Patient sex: M
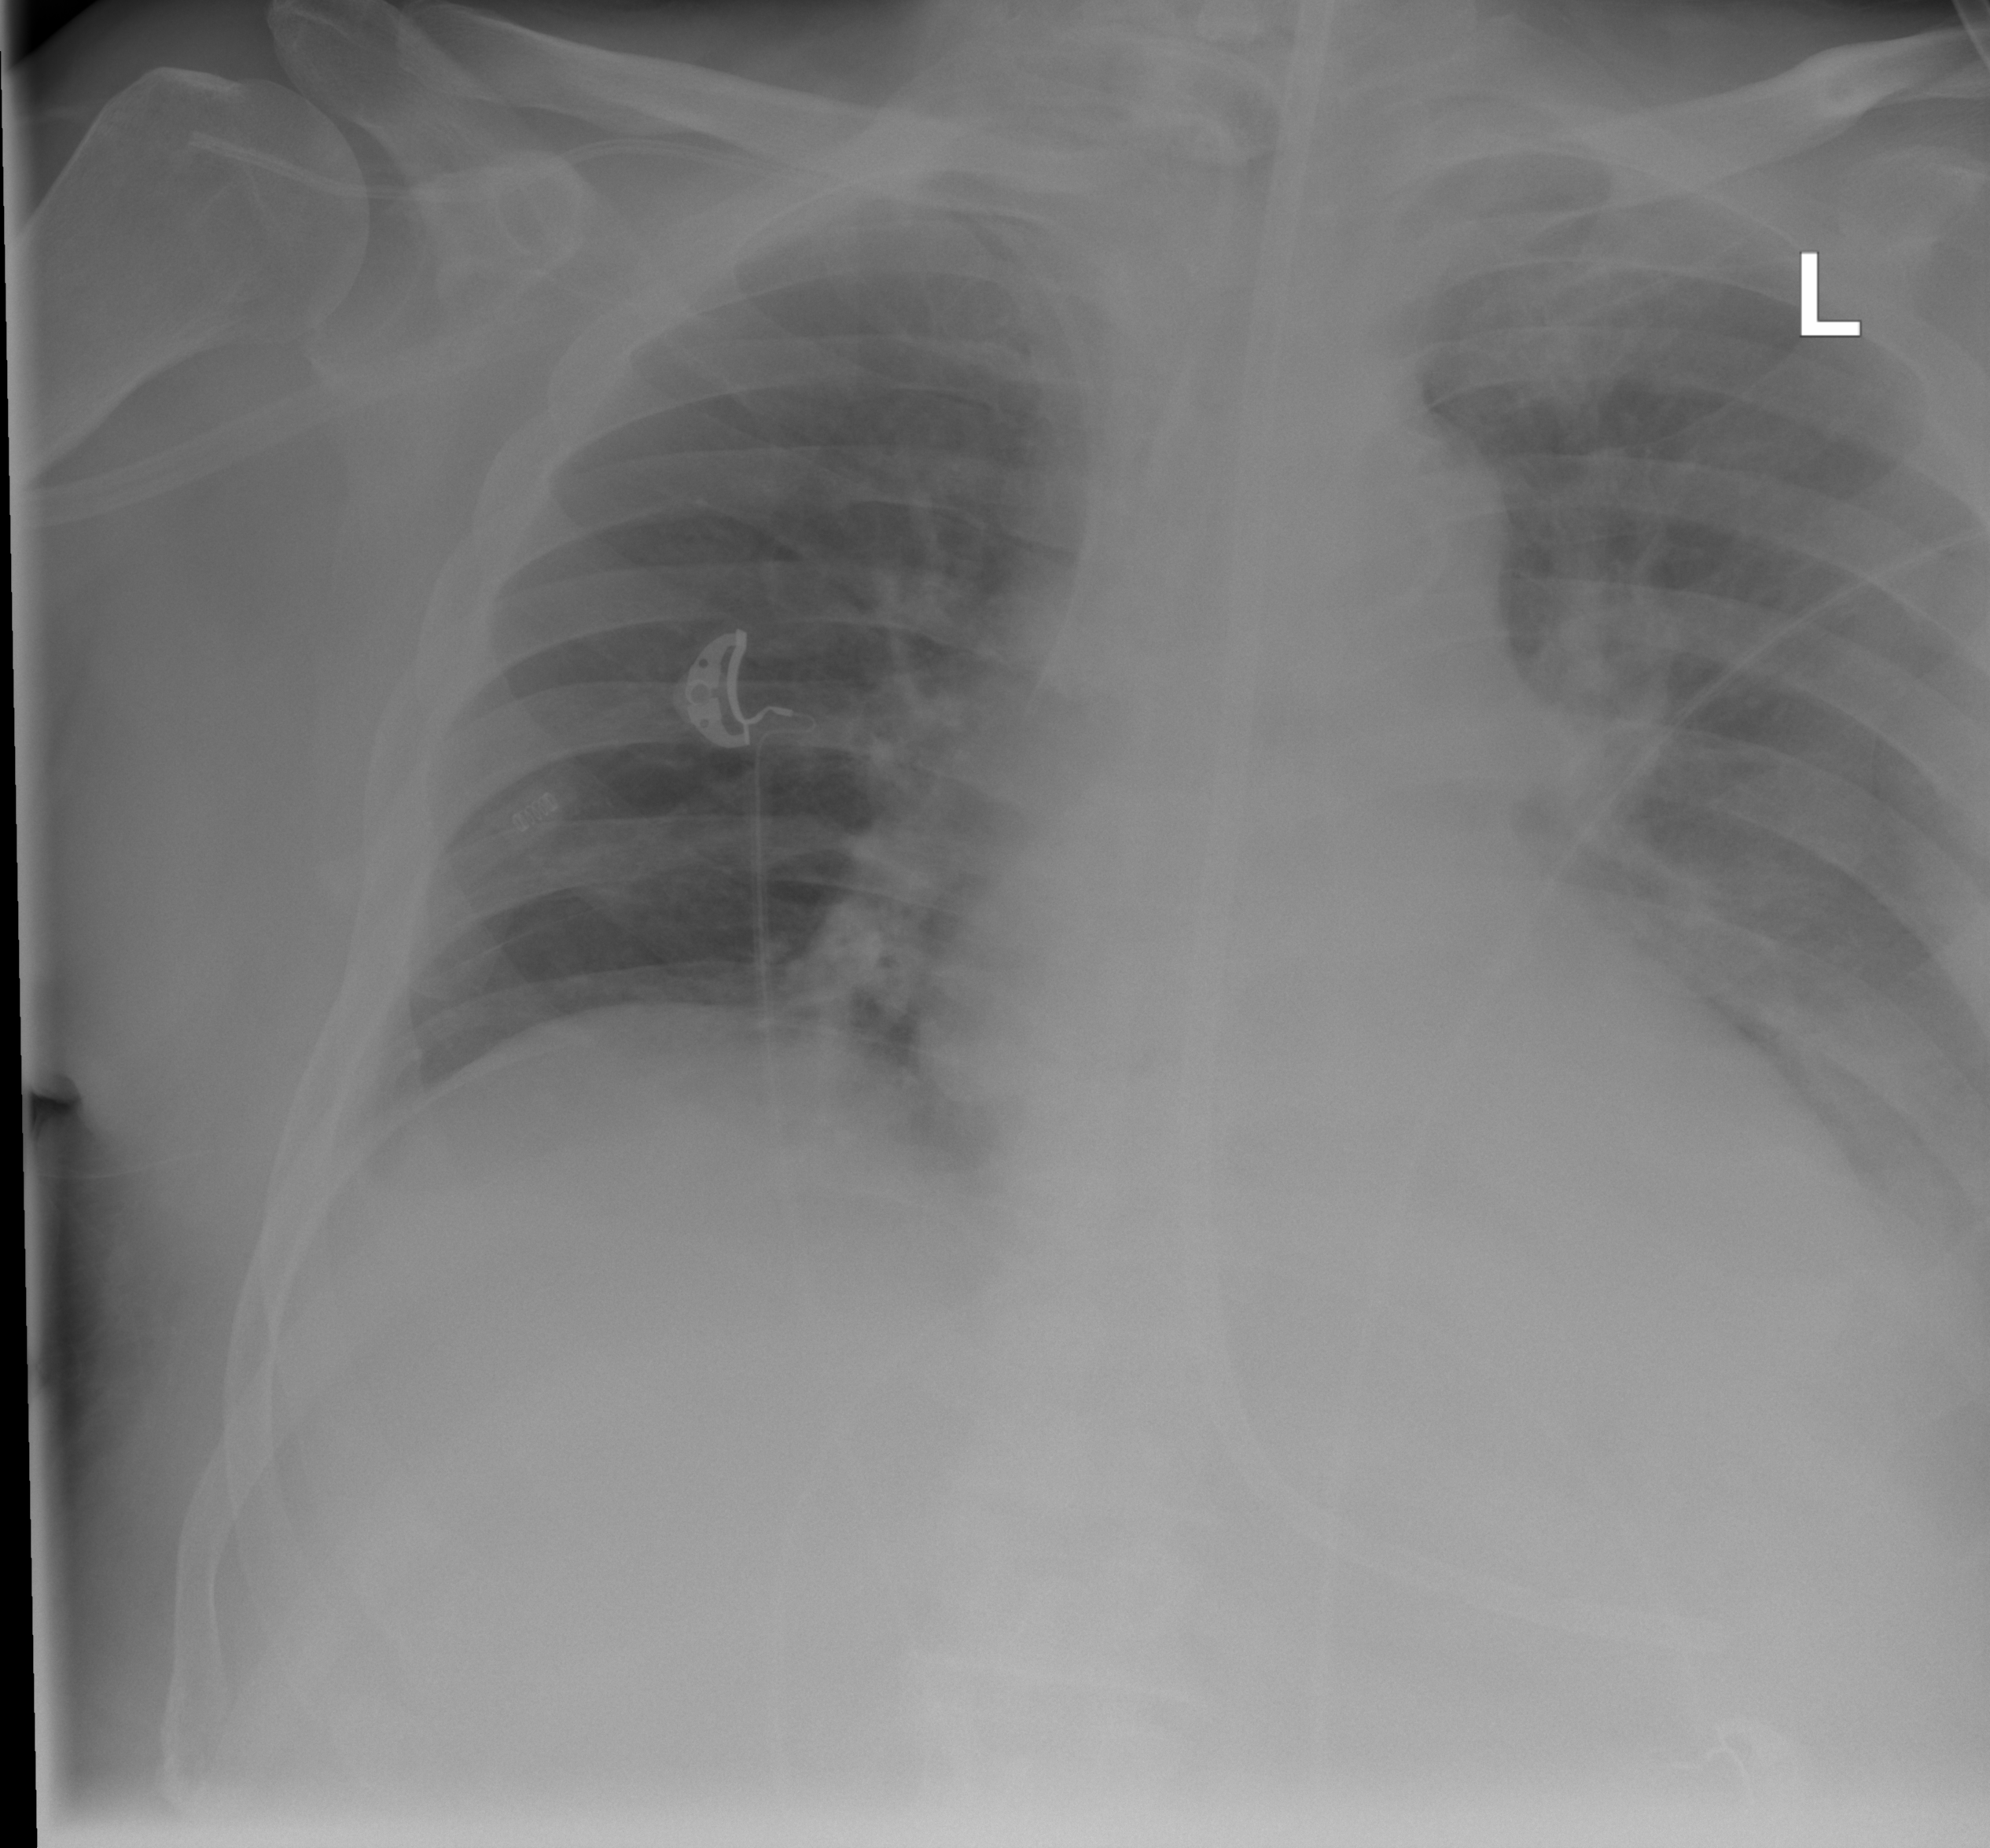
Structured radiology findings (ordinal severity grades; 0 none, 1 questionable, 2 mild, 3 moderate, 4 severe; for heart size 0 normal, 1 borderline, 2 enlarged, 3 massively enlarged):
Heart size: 1
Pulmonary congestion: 0
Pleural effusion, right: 1
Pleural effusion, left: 2
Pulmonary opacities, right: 0
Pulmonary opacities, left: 2
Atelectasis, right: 2
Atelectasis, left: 2